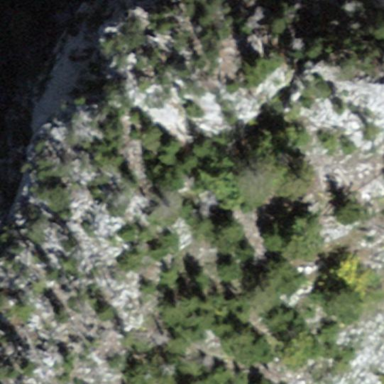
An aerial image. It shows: Landscape dominated by bare rock.